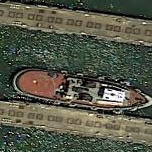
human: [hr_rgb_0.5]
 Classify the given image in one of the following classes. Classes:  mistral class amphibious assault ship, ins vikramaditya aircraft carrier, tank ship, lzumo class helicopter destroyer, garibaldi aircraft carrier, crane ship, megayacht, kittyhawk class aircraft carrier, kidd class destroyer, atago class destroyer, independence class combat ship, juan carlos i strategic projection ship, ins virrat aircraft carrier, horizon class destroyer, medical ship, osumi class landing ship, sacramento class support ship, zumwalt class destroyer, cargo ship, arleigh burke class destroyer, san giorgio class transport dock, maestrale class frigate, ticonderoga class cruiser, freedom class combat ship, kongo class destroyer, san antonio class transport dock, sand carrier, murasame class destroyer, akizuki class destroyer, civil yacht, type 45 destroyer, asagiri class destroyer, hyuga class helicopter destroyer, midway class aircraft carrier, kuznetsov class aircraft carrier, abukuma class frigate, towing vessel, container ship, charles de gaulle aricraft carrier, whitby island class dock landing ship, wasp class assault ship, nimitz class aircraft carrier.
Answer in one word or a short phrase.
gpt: Towing vessel